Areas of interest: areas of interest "Agricultural Bank of China"
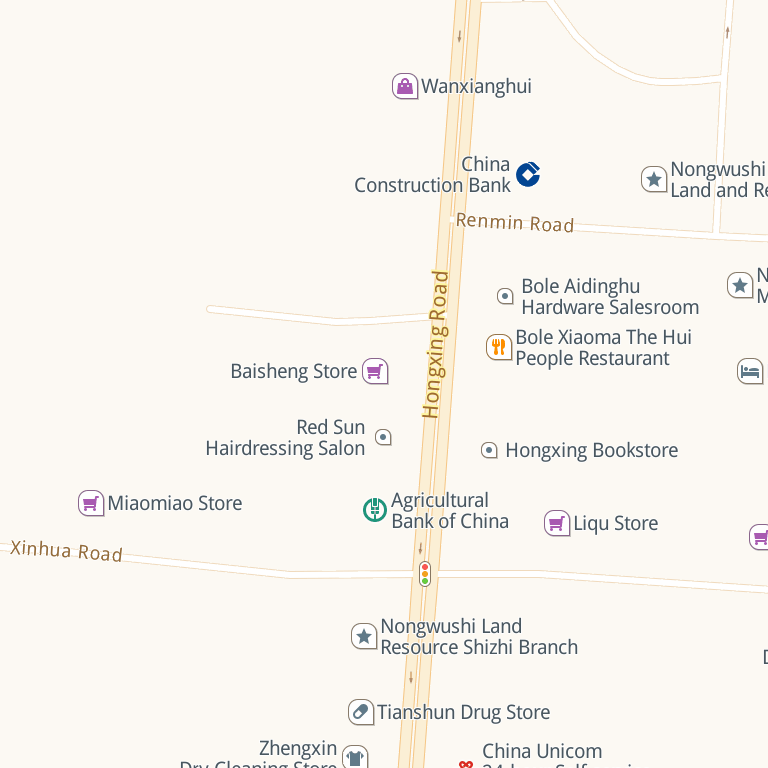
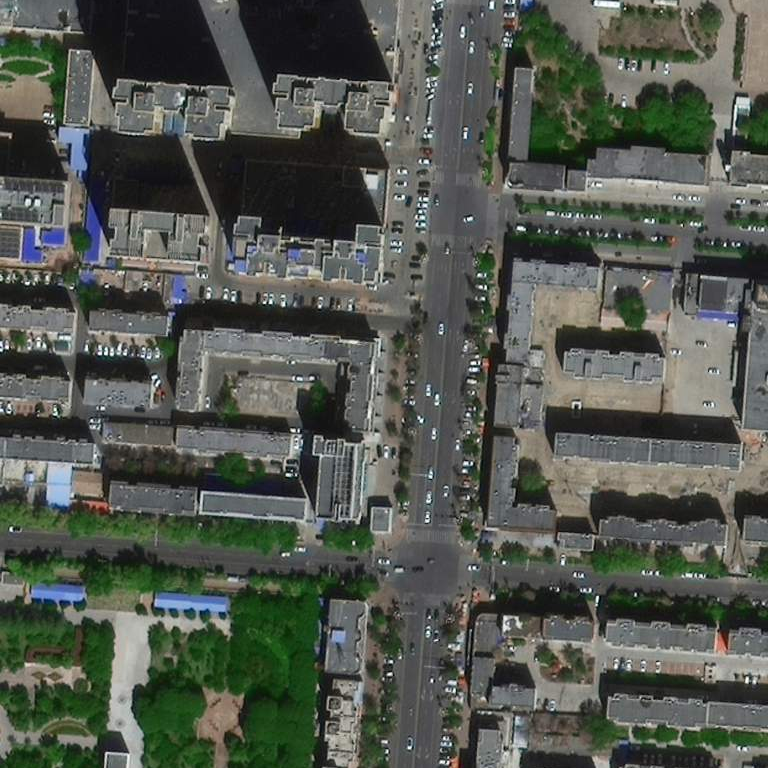